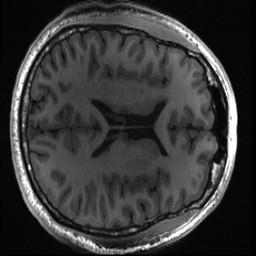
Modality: T1w
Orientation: axial
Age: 31
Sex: male